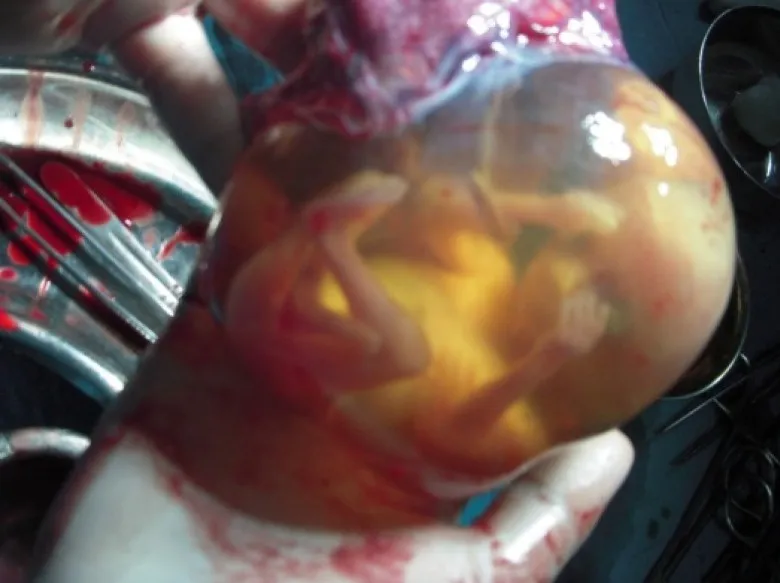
Intact foetus inside the rudimentary horn which was excised.
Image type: medical_photograph (other_medical_photograph)